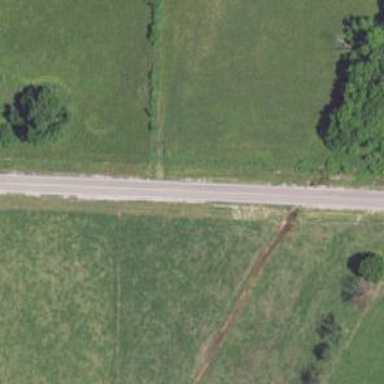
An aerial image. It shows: Secondary road.